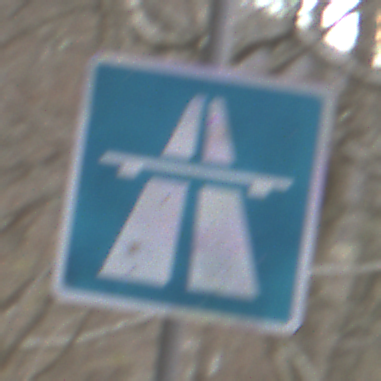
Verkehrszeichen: Autobahn
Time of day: MorningAfternoon
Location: Outdoor (Nature)
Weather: PartlyCloudy
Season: NotSpecified
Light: Natural